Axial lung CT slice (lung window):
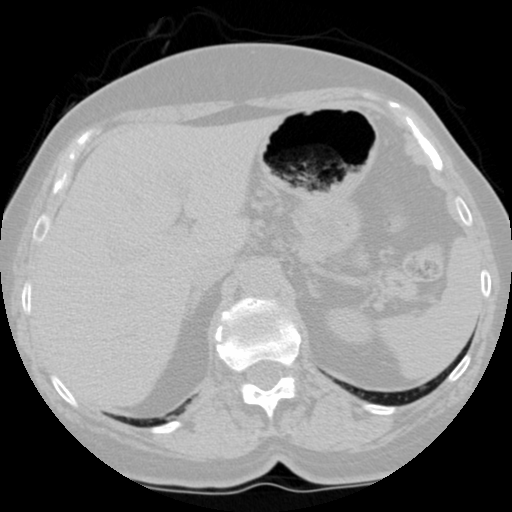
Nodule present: no